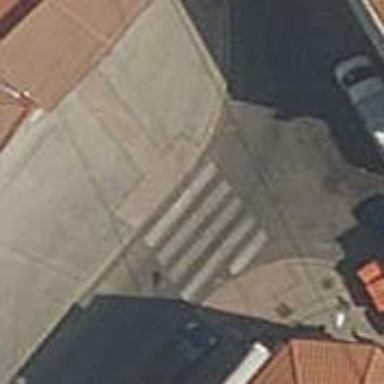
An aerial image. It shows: Uncontrolled crossing on the road.